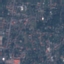
Land use / land cover: Residential